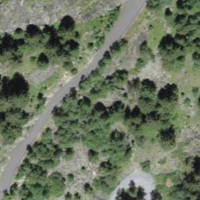
EUNIS habitat code: 50
Species observed at this site:
Corvus corax